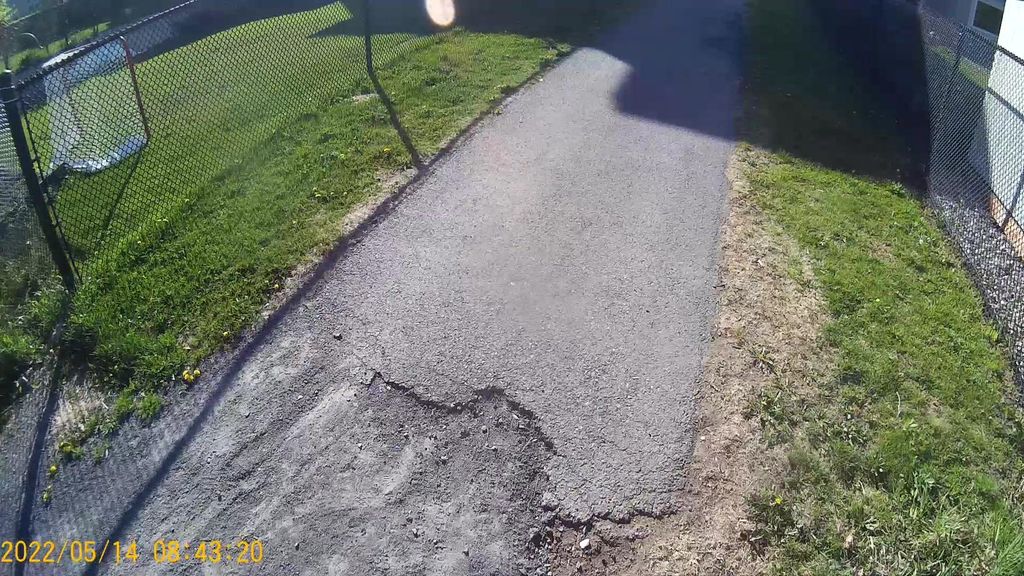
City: ottawa-gatineau